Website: crate-barrel
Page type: payment
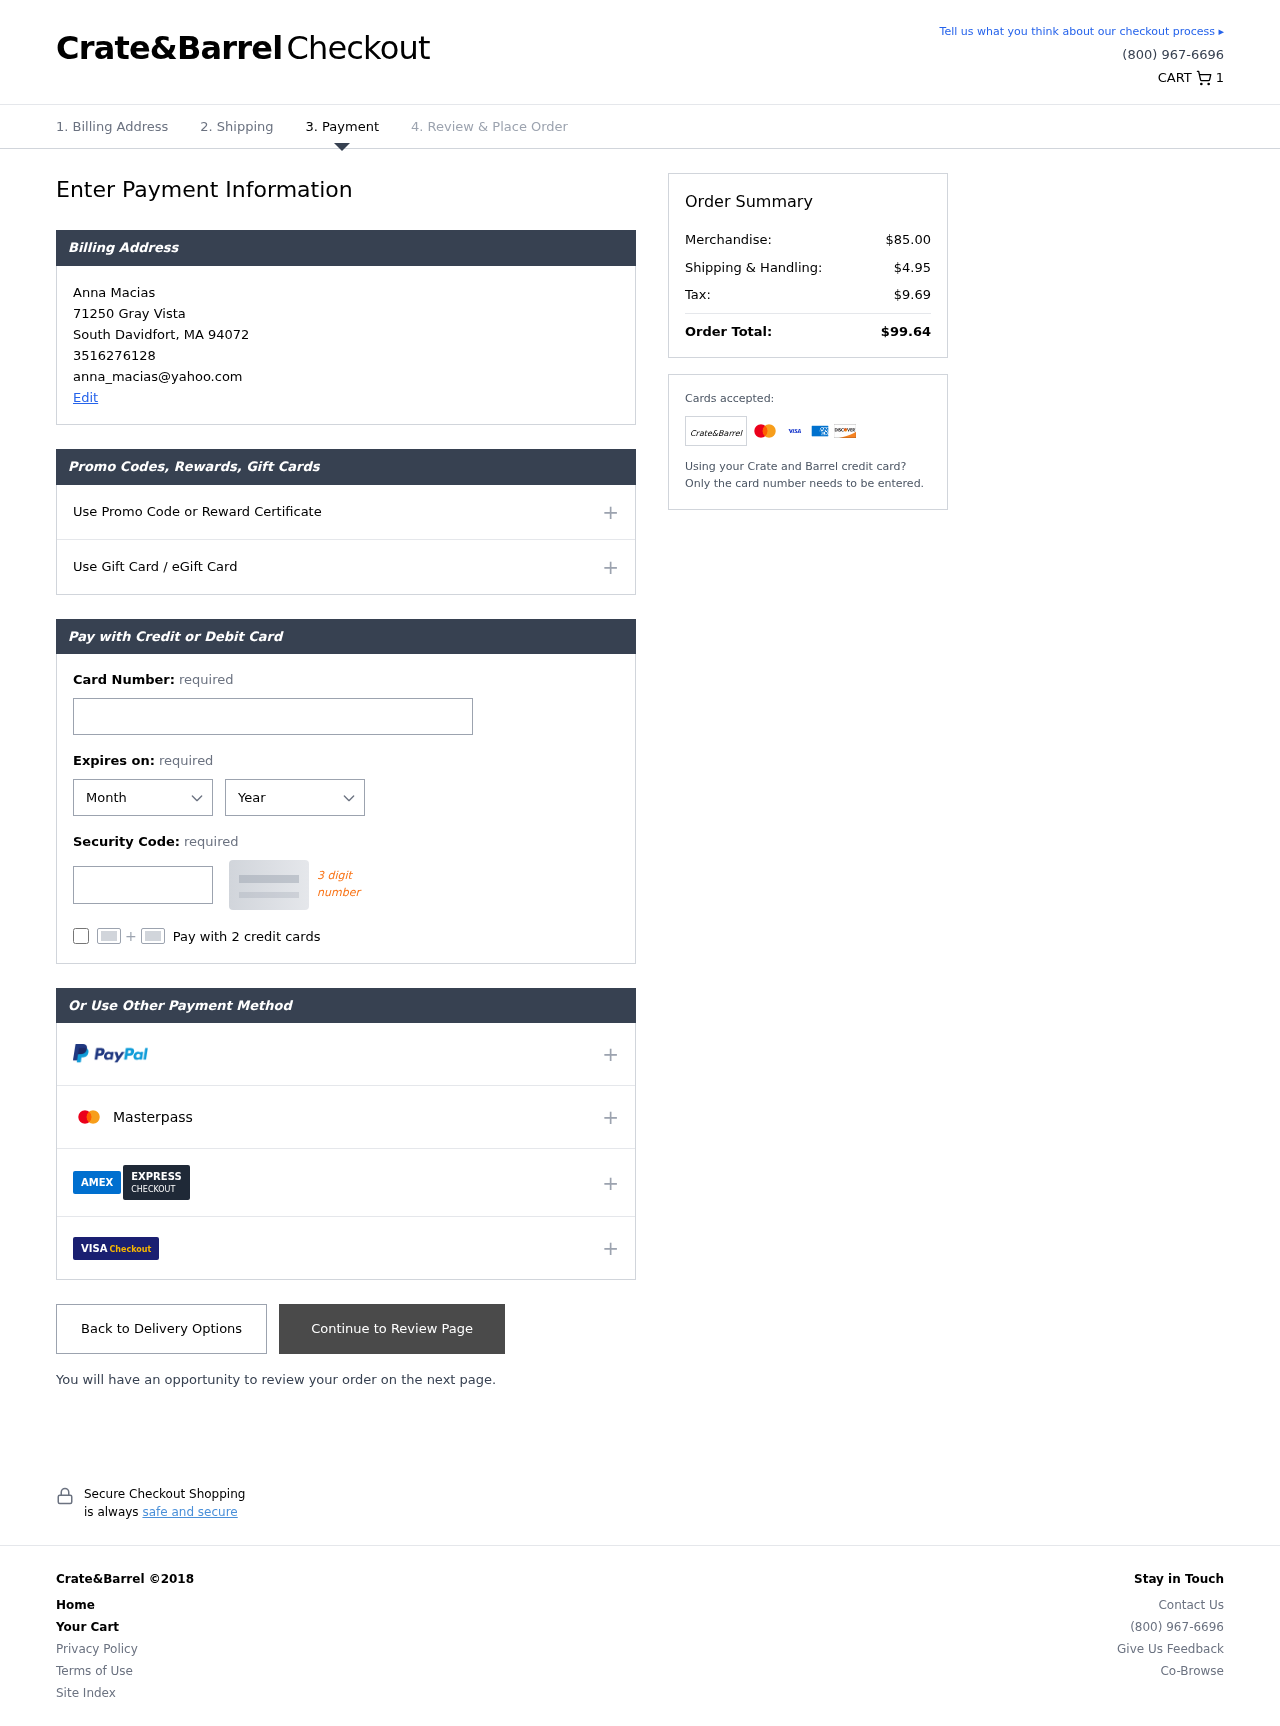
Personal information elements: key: PII_CARD_CVV
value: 2539
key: PII_CARD_EXPIRY_MONTH
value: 03
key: PII_CARD_EXPIRY_YEAR
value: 26
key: PII_CARD_NUMBER
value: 3426 4181 8347 005
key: PII_CITY
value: South Davidfort
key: PII_EMAIL
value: anna_macias@yahoo.com
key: PII_FULLNAME
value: Anna Macias
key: PII_PHONE
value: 3516276128
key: PII_POSTCODE
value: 94072
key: PII_STATE_ABBR
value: MA
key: PII_STREET
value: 71250 Gray Vista
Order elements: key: ORDER_NUM_ITEMS
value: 1
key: ORDER_SUBTOTAL
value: $85.00
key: ORDER_SHIPPING_COST
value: $4.95
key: ORDER_TAX
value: $9.69
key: ORDER_TOTAL
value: $99.64